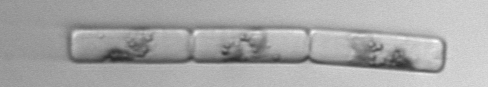
Label: Guinardia_delicatula